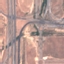
Label: Highway